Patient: sex F, age 35
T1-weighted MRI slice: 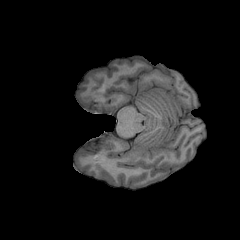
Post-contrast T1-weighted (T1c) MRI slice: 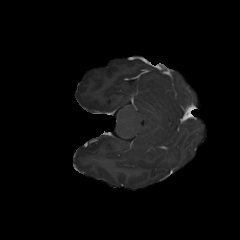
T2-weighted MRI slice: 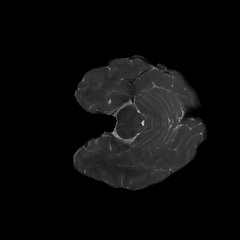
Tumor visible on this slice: no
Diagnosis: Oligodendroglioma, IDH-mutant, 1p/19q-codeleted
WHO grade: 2